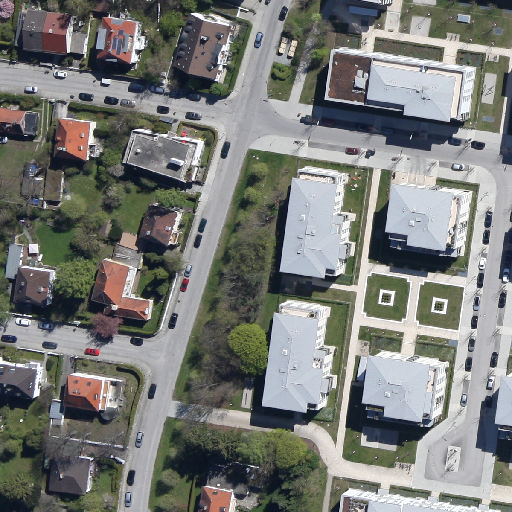
Referring expression: building along the road